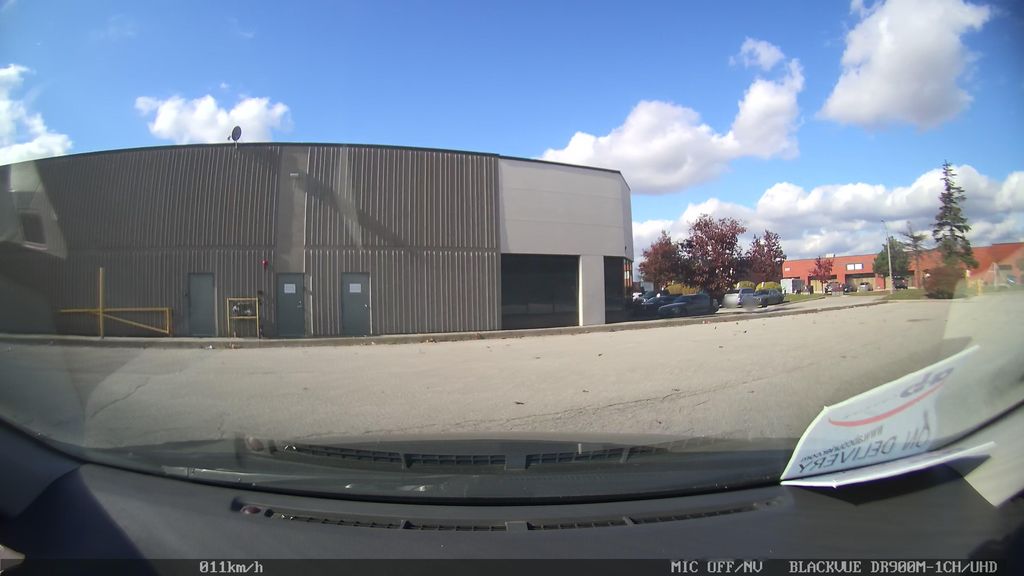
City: toronto